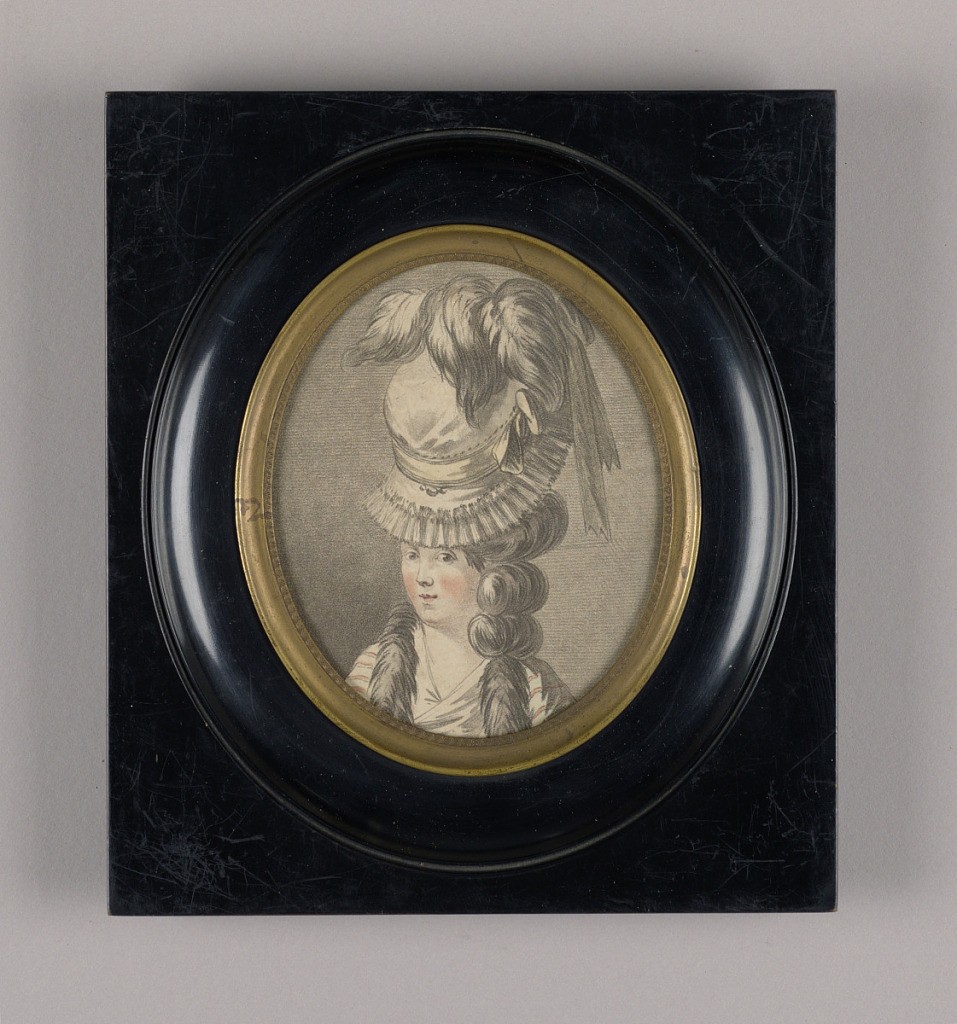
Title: Head and shoulders of a w
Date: ca. 1775
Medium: Engraving, heightened with color
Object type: Print
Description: Oval. Head and shoulders of a woman on a large hat with ostrich plumes.